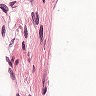
Metastatic tissue present: no